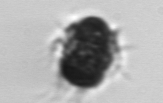
Label: Mesodinium